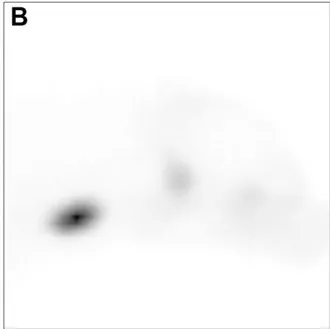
Right lateral. Views of thyroid scintigraphy in the dog with a goiter caused by iodine deficiency. All images were acquired 40 min after the injection of technetium-99m pertechnetate. Markedly increased uptake of technetium-99m pertechnetate is observed in the thyroid mass.
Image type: radiology (scintigraphy)